Aerial crown-view tile of a tropical tree (Barro Colorado Island, Panama), acquired 20240813:
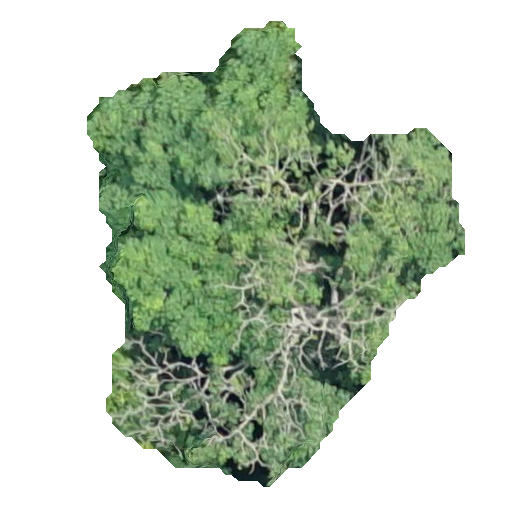
Species: Pseudobombax septenatum
GBIF accepted scientific name: Pseudobombax septenatum
Crown area: 168.603 m²